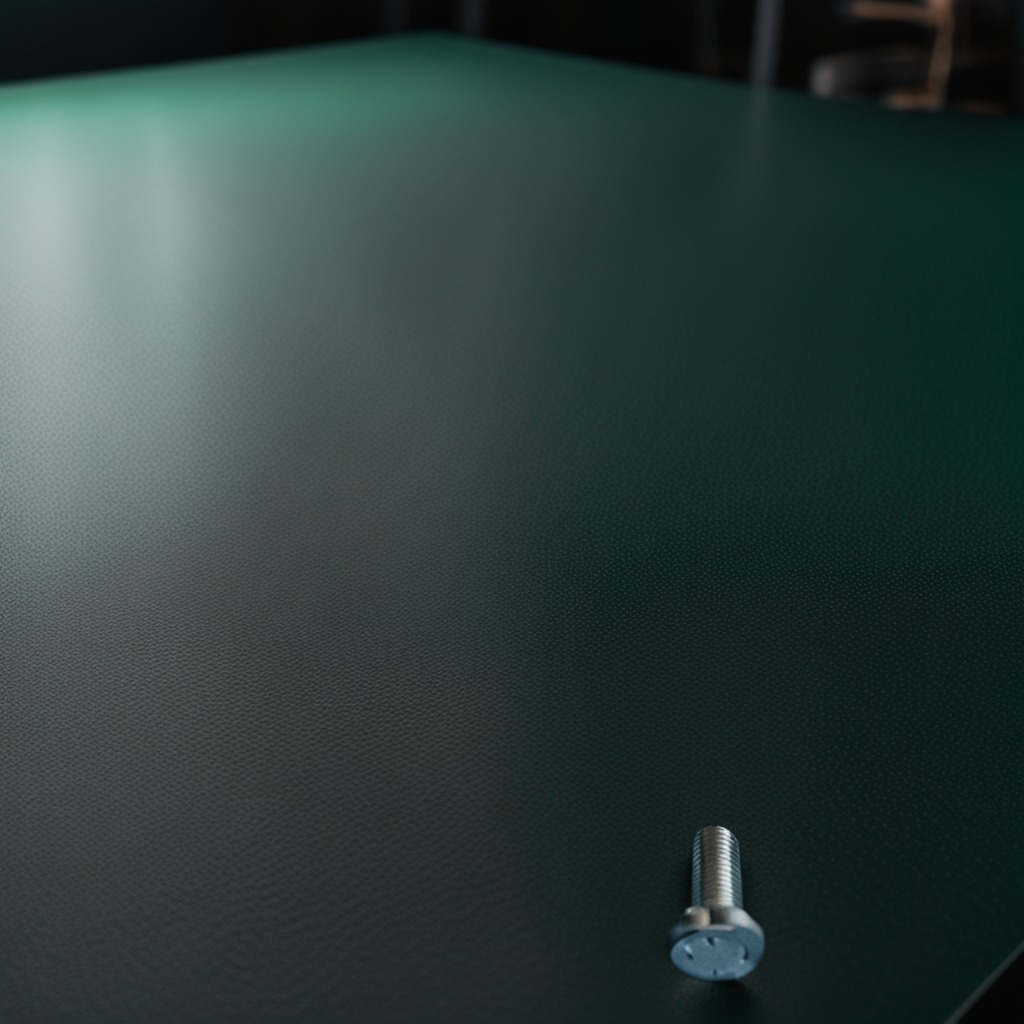
A metal screw is lying on a clean granite tabletop covered with a green rubber mat inside a workshop at night dim ambient light soft shadows worn but beneath the mat.